Question: I want to create a circle that is sectioned into 4 quarters, and each quarter is then sub-divided into segments. Each quarter will have a different background colour (or background image).
The circle will serve as a countdown timer, where each segment will last around 5 seconds (see attached image for idea of what I'm looking for). The timer will only start when a javascript command has been issued (it should also be possible to pause, and rewind the timer).

The transition between the segments does not have to be a smooth animation (i.e. transitioning to a segment can simply involve the previous segment background colour turning white)
There are a few caveats:
- The , so the size of each segment has to be flexible
- The (i.e. instead of blue, orange, red, green... we could have orange, red, purple, etc etc)
- (I was looking at Raphael and SVG, but this doesn't seem to be supported on Android.)
I'm at a loss at how best to tackle this problem, so would be grateful to hear suggestions or even see examples (although I haven't been able to source any)
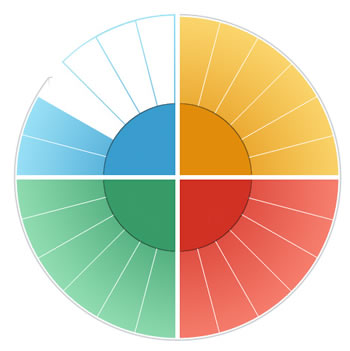
Answer: I think the best way of achieving the result you want is to use a element and draw on it by using javascript or to use animated images along with static images and a little JS to switch between the two types.